Field crop: tomato
Growth stage: 1
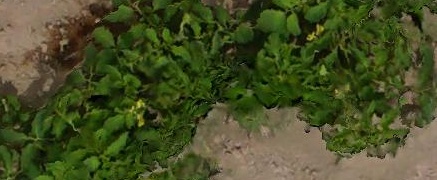
Species: tomato